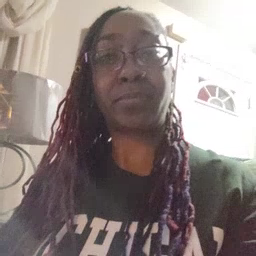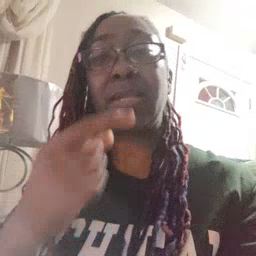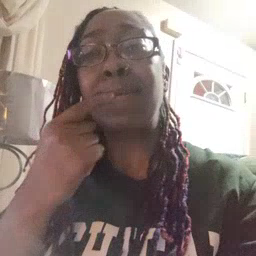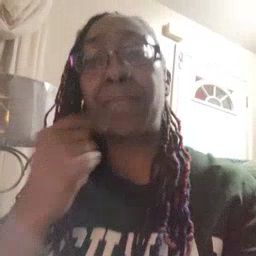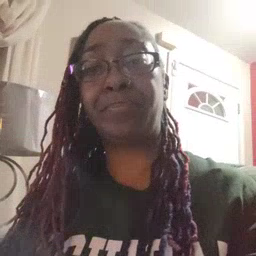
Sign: lips